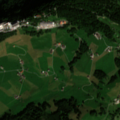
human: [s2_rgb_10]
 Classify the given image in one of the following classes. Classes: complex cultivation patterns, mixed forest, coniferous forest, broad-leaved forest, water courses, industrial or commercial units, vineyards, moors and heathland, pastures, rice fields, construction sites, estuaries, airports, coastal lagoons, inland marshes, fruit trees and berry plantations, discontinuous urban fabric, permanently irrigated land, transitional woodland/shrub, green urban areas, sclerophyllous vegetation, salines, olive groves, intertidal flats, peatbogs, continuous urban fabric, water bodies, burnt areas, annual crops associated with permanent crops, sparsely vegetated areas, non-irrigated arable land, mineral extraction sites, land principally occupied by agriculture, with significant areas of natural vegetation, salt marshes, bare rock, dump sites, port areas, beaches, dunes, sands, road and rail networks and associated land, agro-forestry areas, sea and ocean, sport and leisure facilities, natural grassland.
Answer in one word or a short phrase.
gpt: pastures, coniferous forest, mixed forest